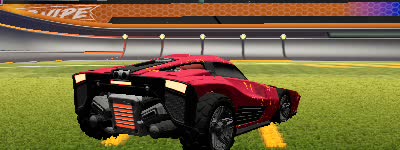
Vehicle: breakout